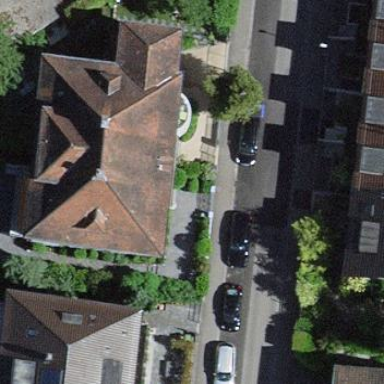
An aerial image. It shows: Semidetached house.